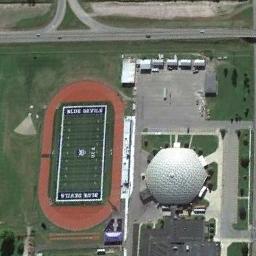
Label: ground_track_field